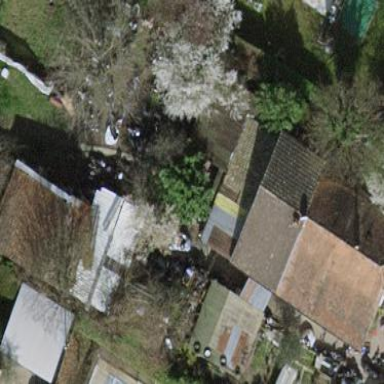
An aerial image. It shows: Garden enclosed by fence.